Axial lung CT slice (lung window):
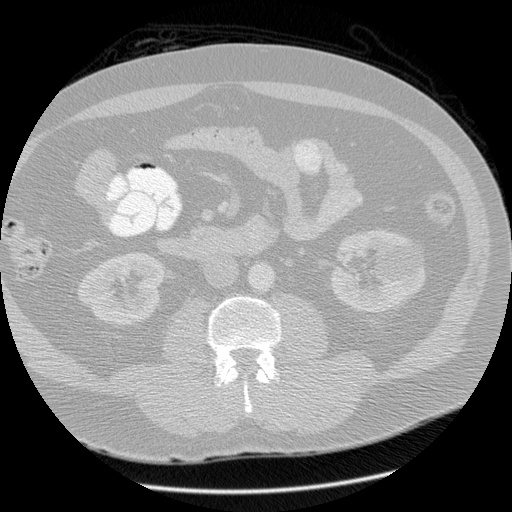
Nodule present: no